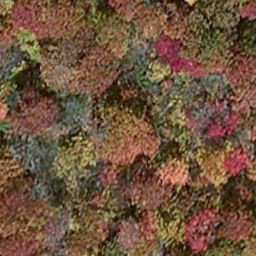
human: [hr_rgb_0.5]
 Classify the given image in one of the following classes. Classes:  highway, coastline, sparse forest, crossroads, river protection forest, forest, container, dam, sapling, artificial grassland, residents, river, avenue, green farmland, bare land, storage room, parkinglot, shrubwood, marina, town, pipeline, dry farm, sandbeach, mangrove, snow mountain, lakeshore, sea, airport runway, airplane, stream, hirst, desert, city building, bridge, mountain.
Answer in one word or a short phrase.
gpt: mangrove